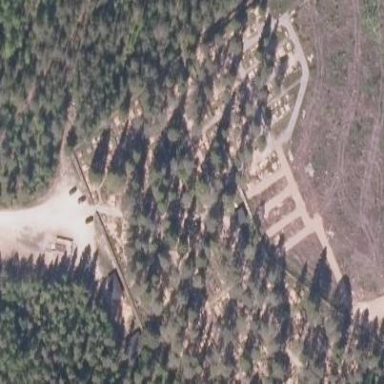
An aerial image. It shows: Cemetery.